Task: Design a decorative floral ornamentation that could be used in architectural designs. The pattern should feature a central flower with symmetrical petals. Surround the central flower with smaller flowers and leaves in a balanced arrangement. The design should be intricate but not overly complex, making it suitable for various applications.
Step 780:
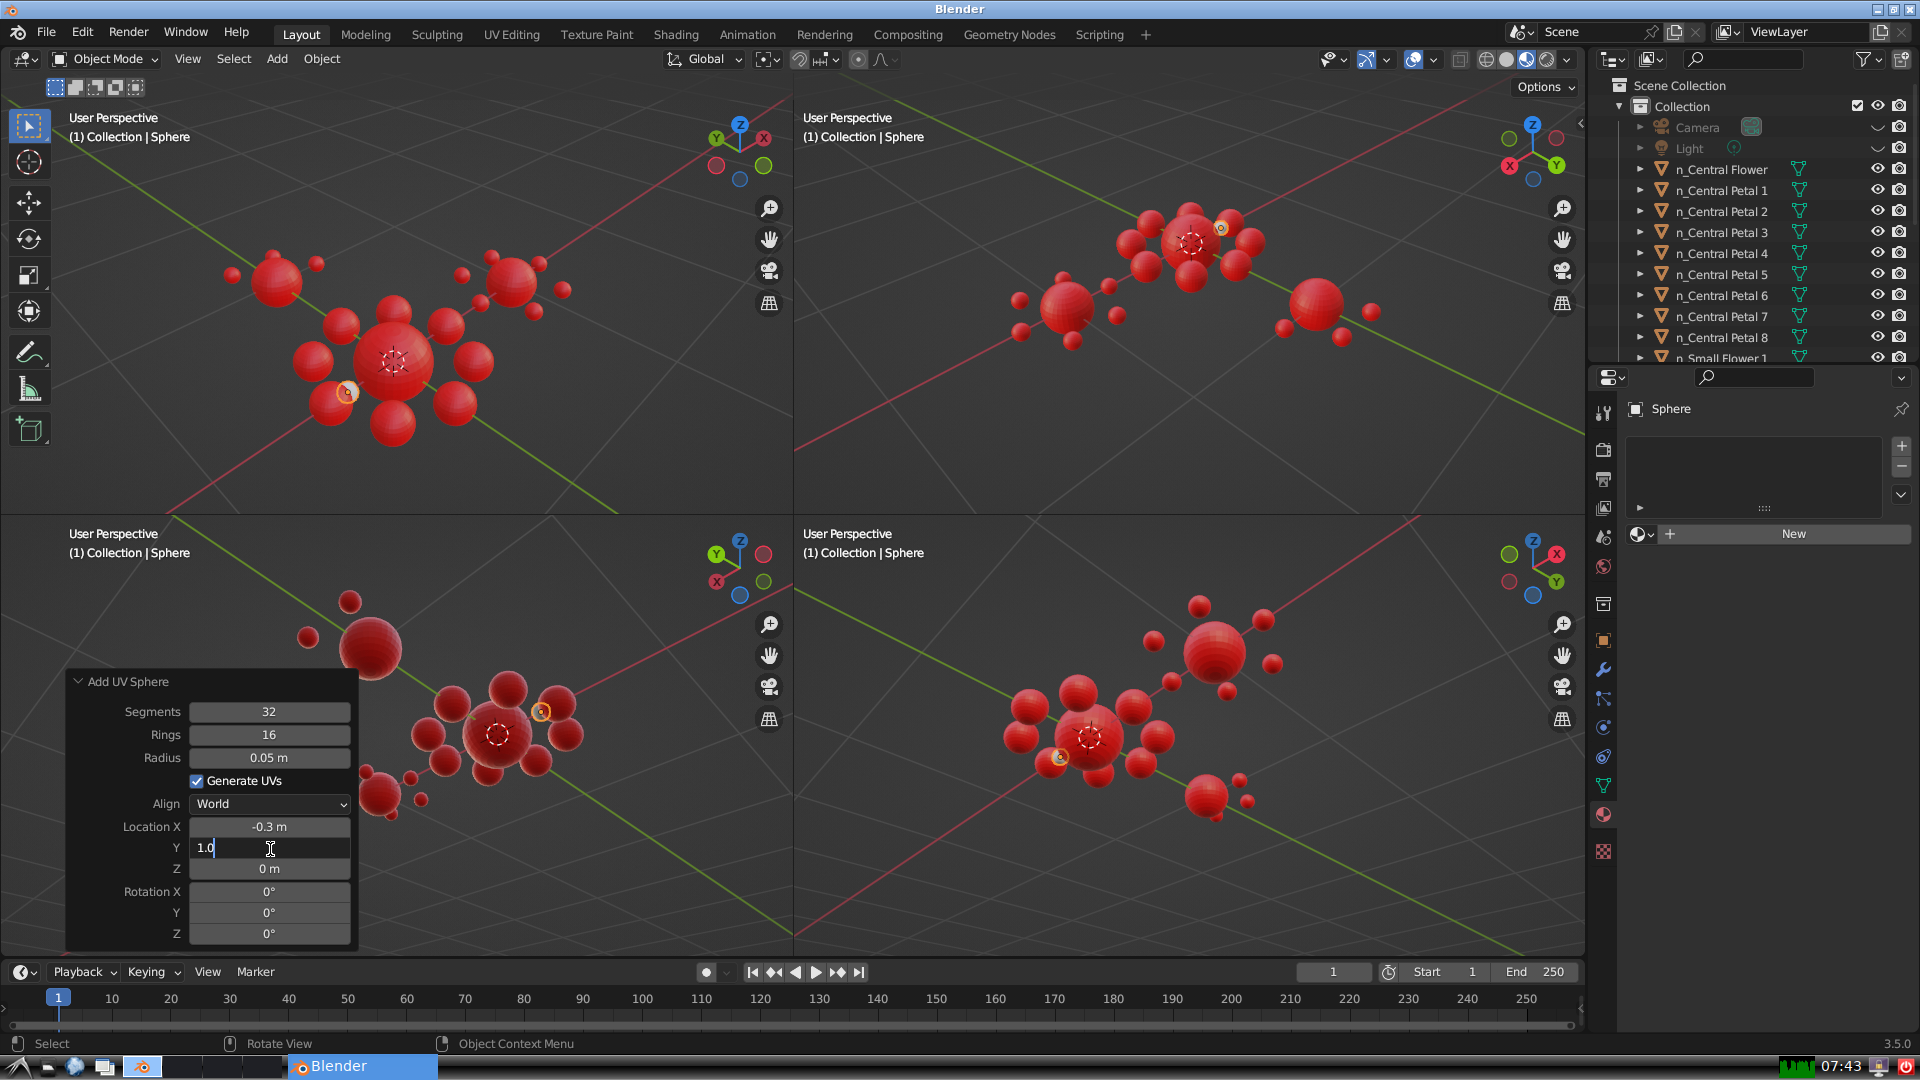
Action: {"key_press": ['Return']}